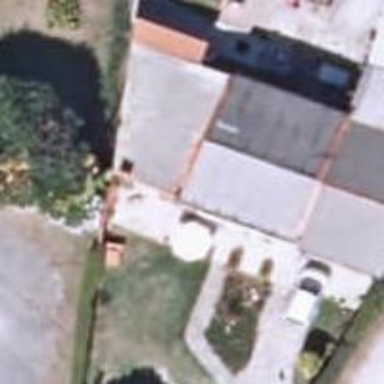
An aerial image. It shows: Simple house.